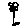
Label: flower